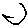
Label: moon